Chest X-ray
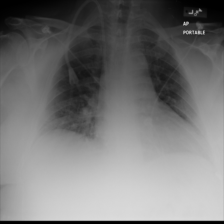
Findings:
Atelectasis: negative
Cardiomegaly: negative
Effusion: negative
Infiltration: negative
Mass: negative
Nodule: negative
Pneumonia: negative
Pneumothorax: negative
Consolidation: negative
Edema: negative
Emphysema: negative
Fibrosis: negative
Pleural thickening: negative
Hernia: negative